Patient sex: M
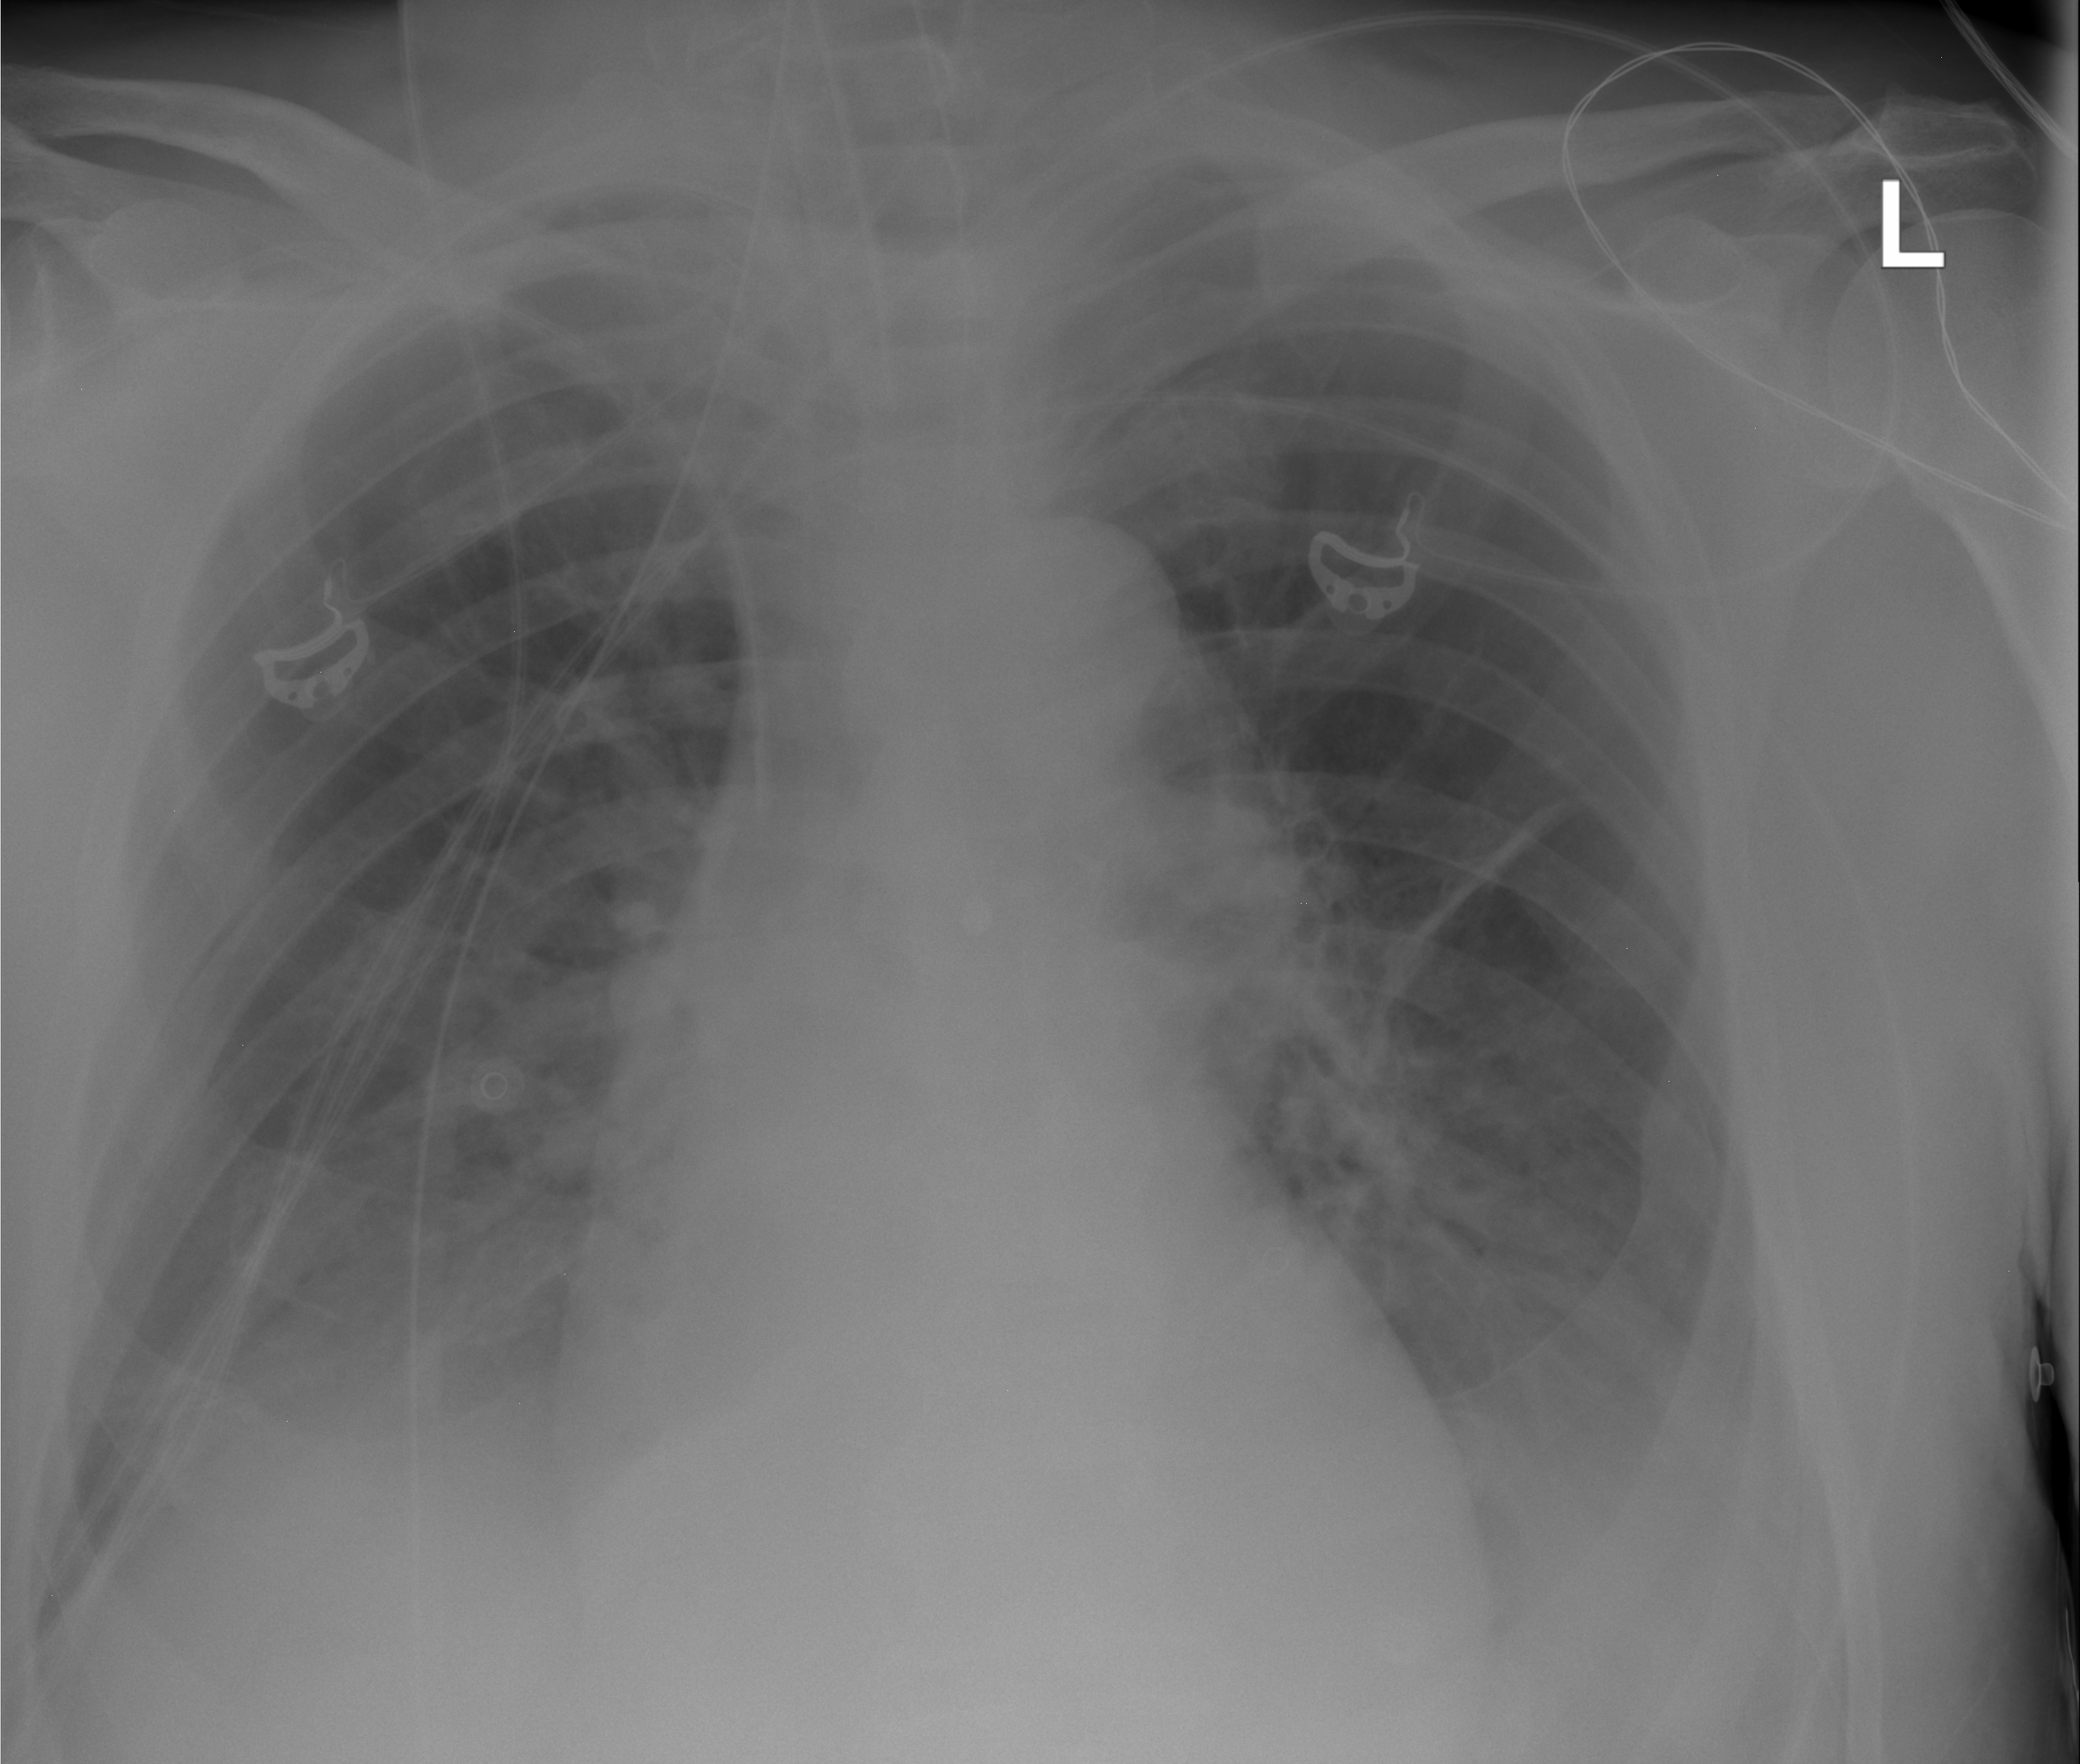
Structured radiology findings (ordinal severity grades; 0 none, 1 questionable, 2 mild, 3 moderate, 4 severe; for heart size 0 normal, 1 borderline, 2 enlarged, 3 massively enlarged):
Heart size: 0
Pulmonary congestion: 2
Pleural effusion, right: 2
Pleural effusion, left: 2
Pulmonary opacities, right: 1
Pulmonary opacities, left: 1
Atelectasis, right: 0
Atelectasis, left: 0